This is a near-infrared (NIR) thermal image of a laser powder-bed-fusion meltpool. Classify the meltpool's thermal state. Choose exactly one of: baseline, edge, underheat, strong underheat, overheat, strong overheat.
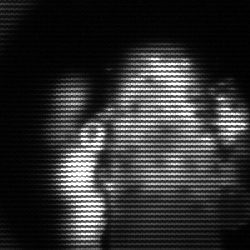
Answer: strong underheat